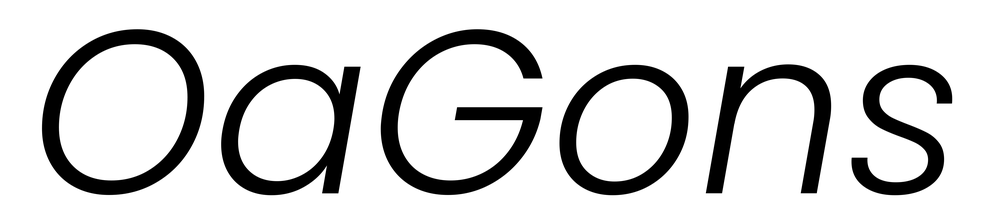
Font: Poppins-LightItalic